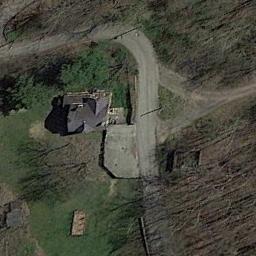
Label: residential